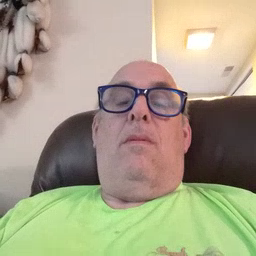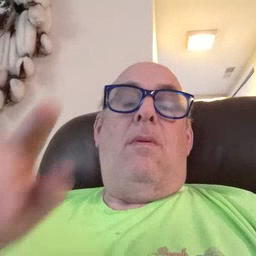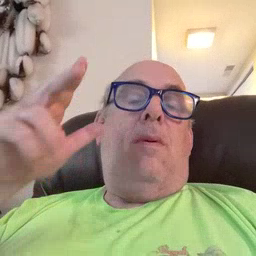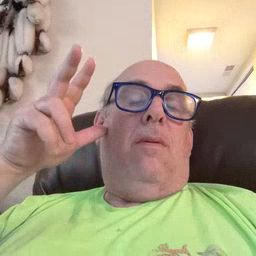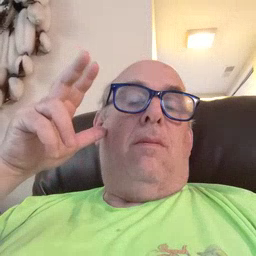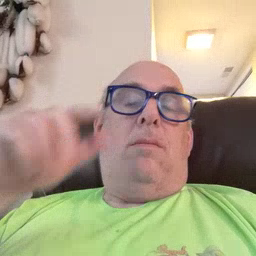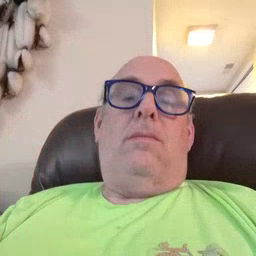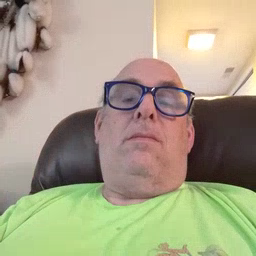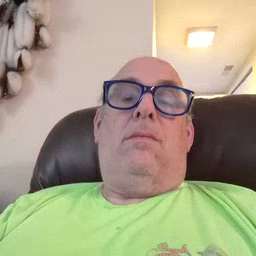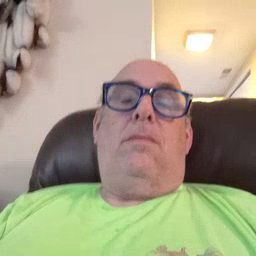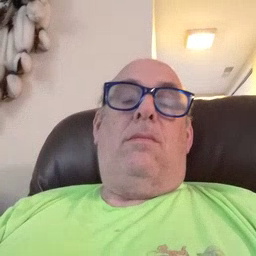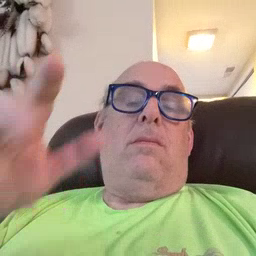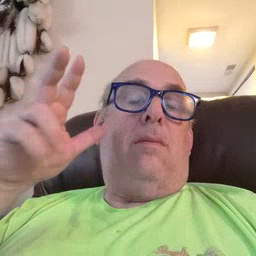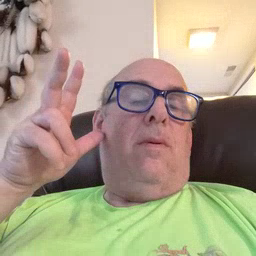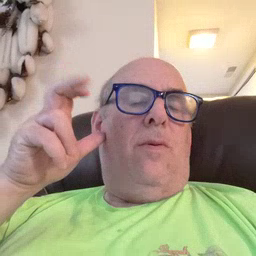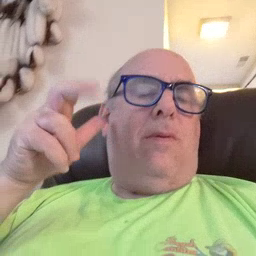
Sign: hear